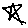
Label: star